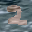
Label: 2